高三 · 计数
有一散点图如图所示, 在 5 个 $(x, y)$ 数据中去掉 $D(3,10)$ 后, 下列说法正确的是 ( )

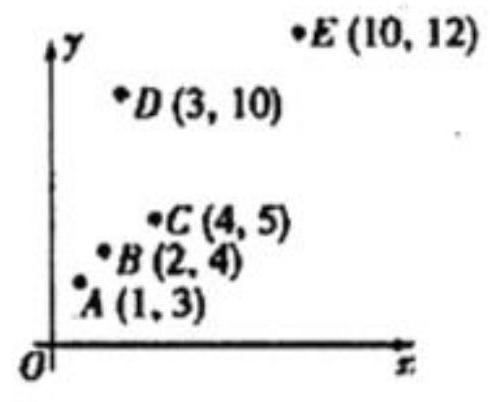
A. 残差平方和变小

B. 方差变大

C. 相关指数 $R^{2}$ 变小

D. 解释变量 $x$ 与预报变量 $y$ 的相关性变弱
答案: A
解析: 由散点图可知, 去掉 $D(3,10)$ 后, $y$ 与 $x$ 的线性相关性加强，且为正相关,所以 $r$ 变大, $R^{2}$ 变大, 残差平方和变小, 故选 $\mathrm{A}$.